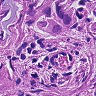
Metastatic tissue present: yes